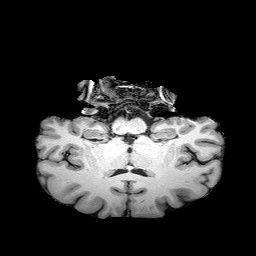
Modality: T1w
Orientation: sagittal
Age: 52
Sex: female
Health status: healthy